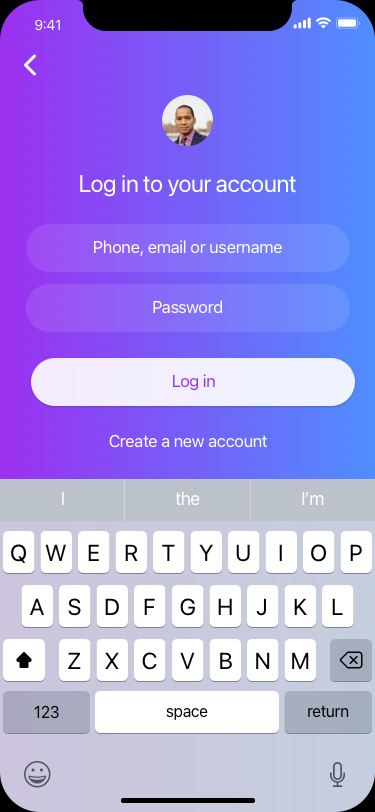
Text in this UI design:
space
123
M
N
B
V
C
X
Z
L
K
J
H
G
F
D
S
A
P
O
I
U
Y
T
R
E
W
Q
Log in to your account
Phone, email or username
Password
Create a new account